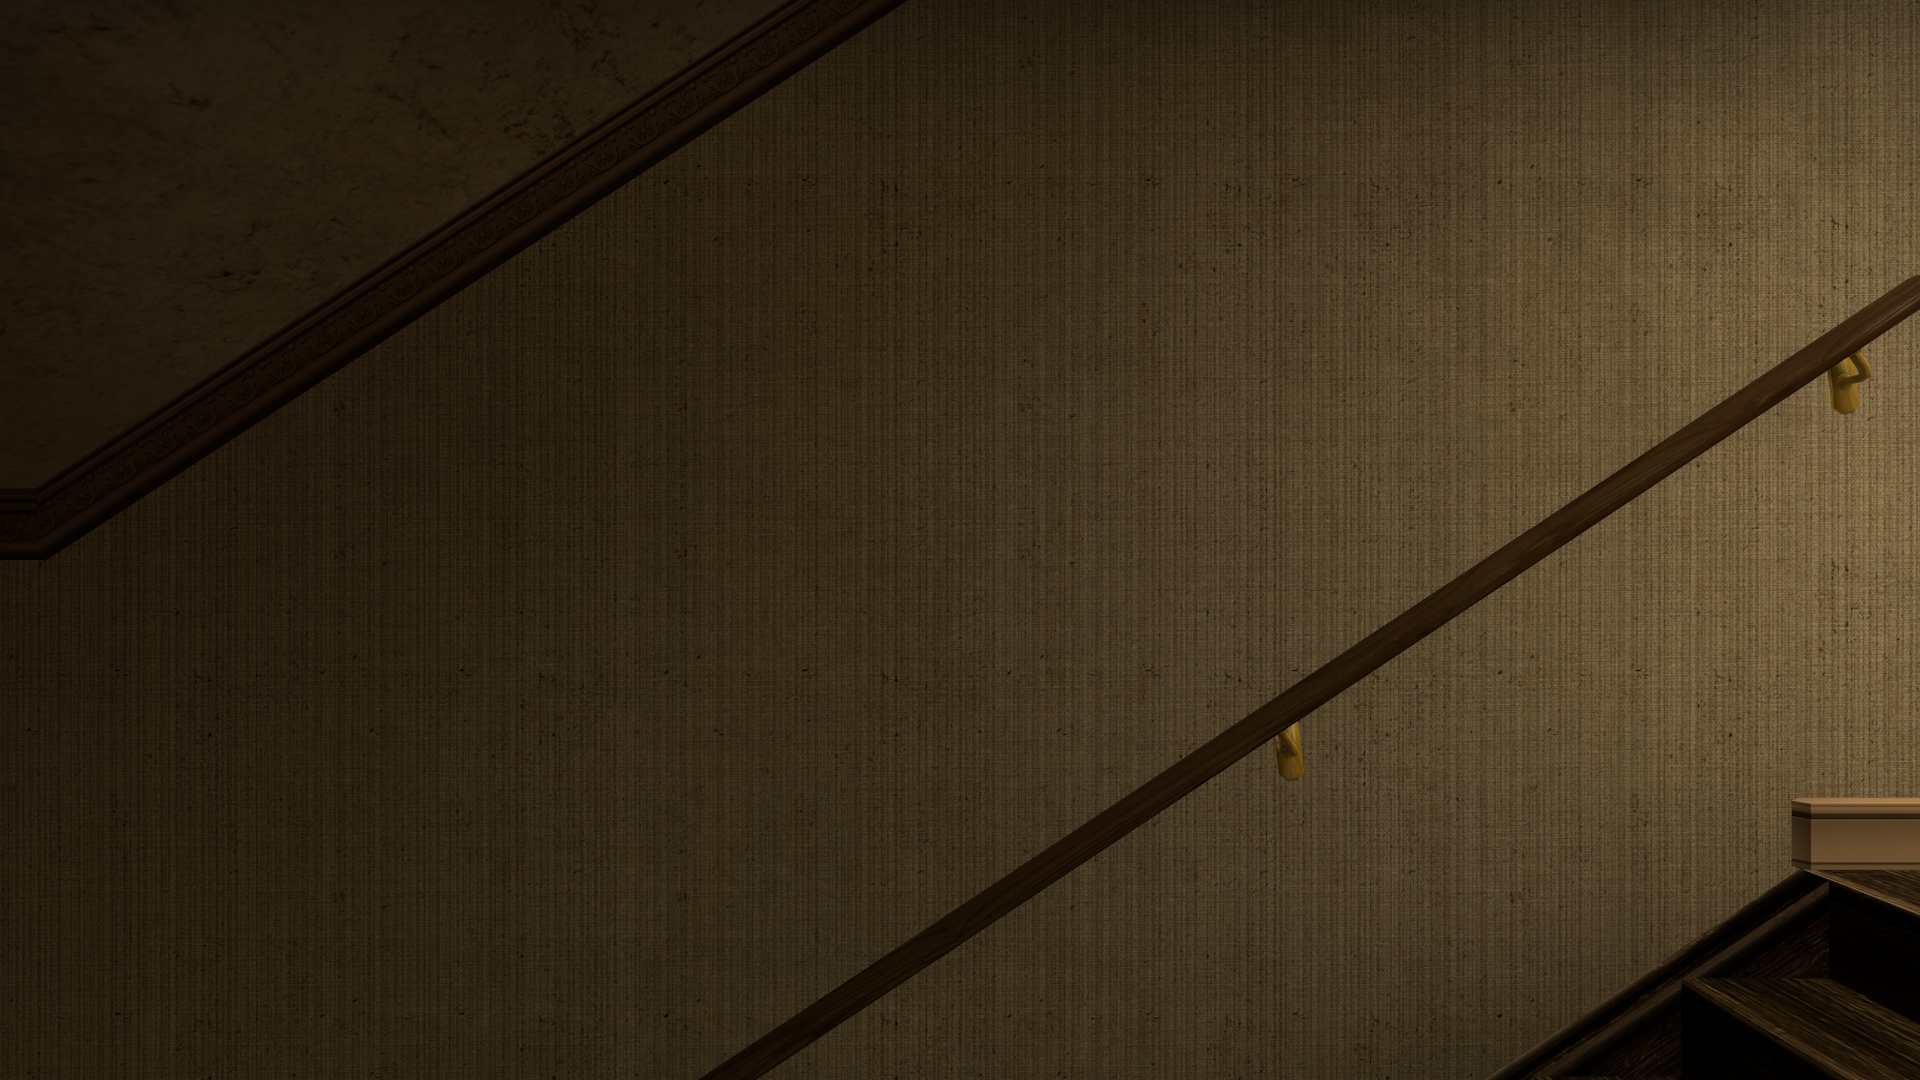
Map: de_inferno